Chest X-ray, PA view. Patient: 37 years old, sex M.
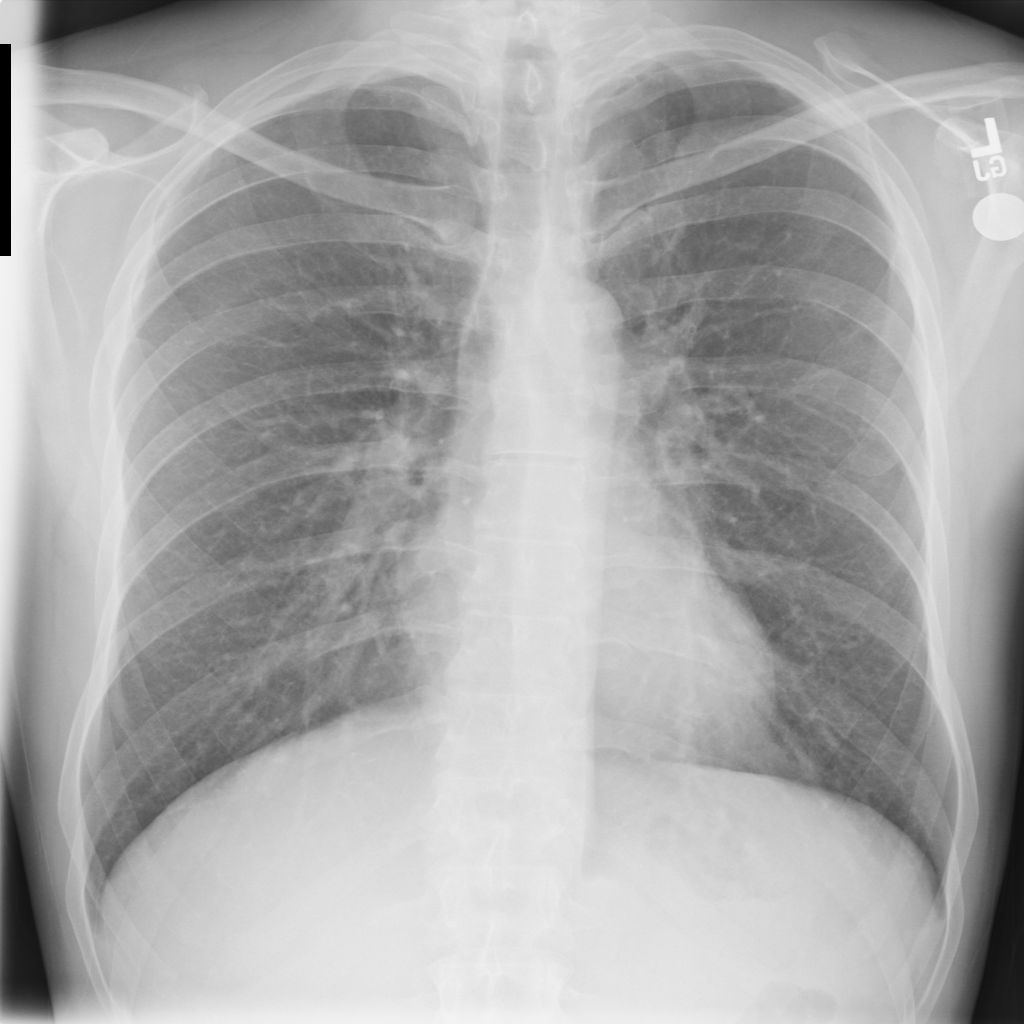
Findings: Pleural_Thickening